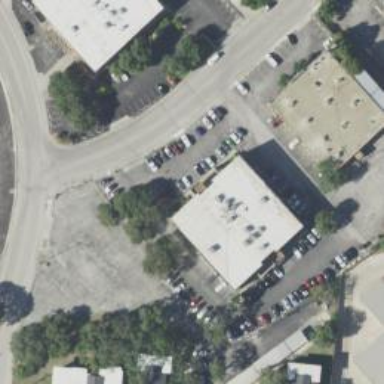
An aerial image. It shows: Retail building.